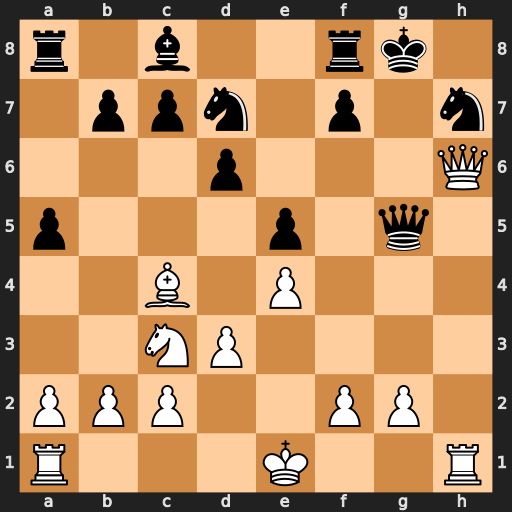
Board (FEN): r1b2rk1/1ppn1p1n/3p3Q/p3p1q1/2B1P3/2NP4/PPP2PP1/R3K2R
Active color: w
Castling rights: KQ
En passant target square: -
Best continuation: Qxh7#